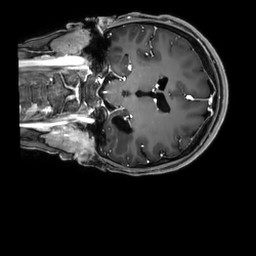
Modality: T1w
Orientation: coronal
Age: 43
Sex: female
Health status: ill
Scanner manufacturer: philips
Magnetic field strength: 3 T
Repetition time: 0.0082 s
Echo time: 0.003793 s